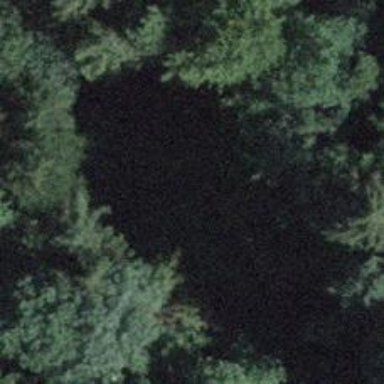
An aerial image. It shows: Culvert tunnel.